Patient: sex M, age 42
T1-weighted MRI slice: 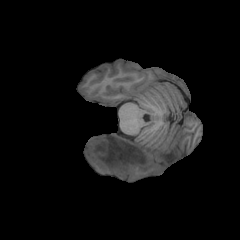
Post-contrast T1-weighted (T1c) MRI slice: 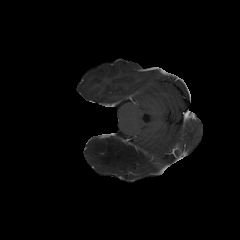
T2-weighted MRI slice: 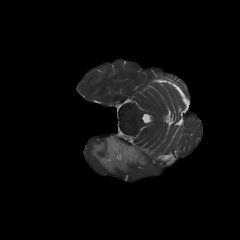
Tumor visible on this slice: yes
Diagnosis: Astrocytoma, IDH-mutant
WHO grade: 2